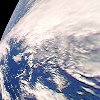
Label: cloud